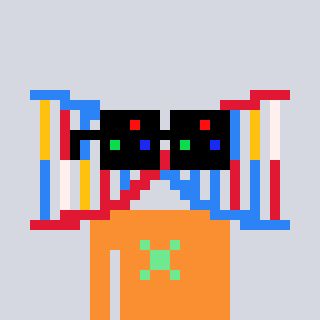
a pixel art character with square black sunglasses, a dna-shaped head and a orange-colored body on a cool background